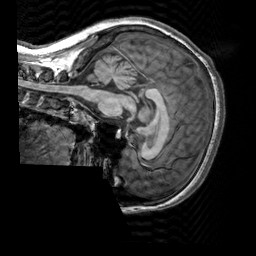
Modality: T1w
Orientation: sagittal
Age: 22
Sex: female
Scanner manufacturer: siemens
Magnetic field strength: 3 T
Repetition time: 2.3 s
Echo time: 0.00303 s